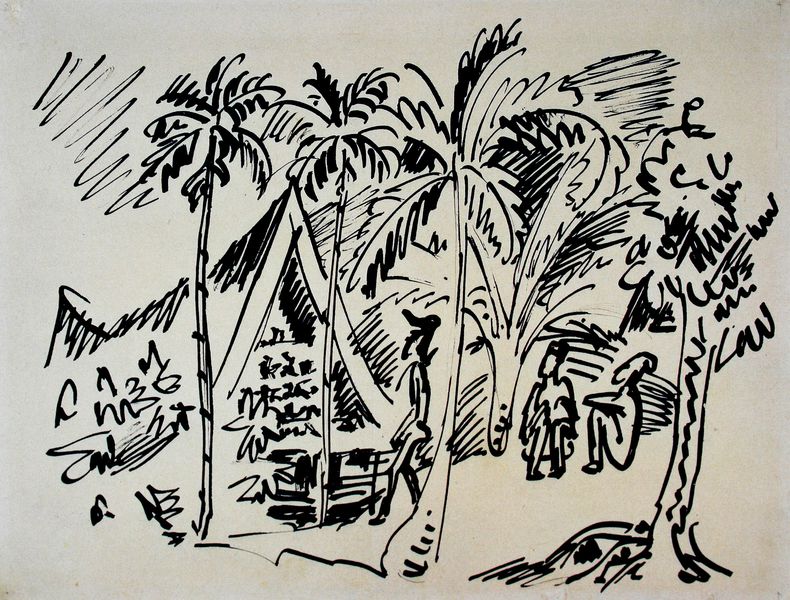
Titel: Gemeindehaus auf Palau
Künstler: Max Pechstein
Standort: Berlin
Institution: Staatliche Museen zu Berlin, Kupferstichkabinett
Schlagwörter: blätter, himmel, mann, weiß, bäume, landschaft, menschen, sitzen, frau, frisur, grau, haar, hut, männer, schwarz, skizze, straße, zeichnung, dach, haus, baumstamm, stamm, gehen, hütte, haare, paar, personen, blatt, zwei, dächer, grafik, graphik, linien, stämme, wedel, striche, südsee, tusche, hocken, schraffur, schwarzweiß, strich, gehend, palmen, zelt, behausung, tuschzeichnung, karibik, hockend, plane, palmenwedel, unterkunft, gehender